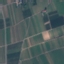
Land use / land cover class: PermanentCrop